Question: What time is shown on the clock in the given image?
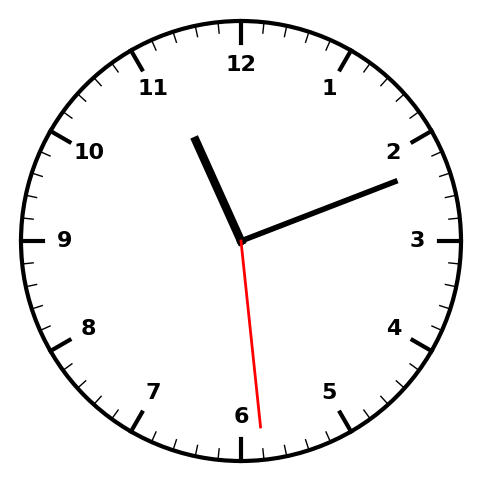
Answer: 11:11:29